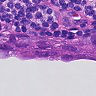
Metastatic tissue present: yes